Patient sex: F
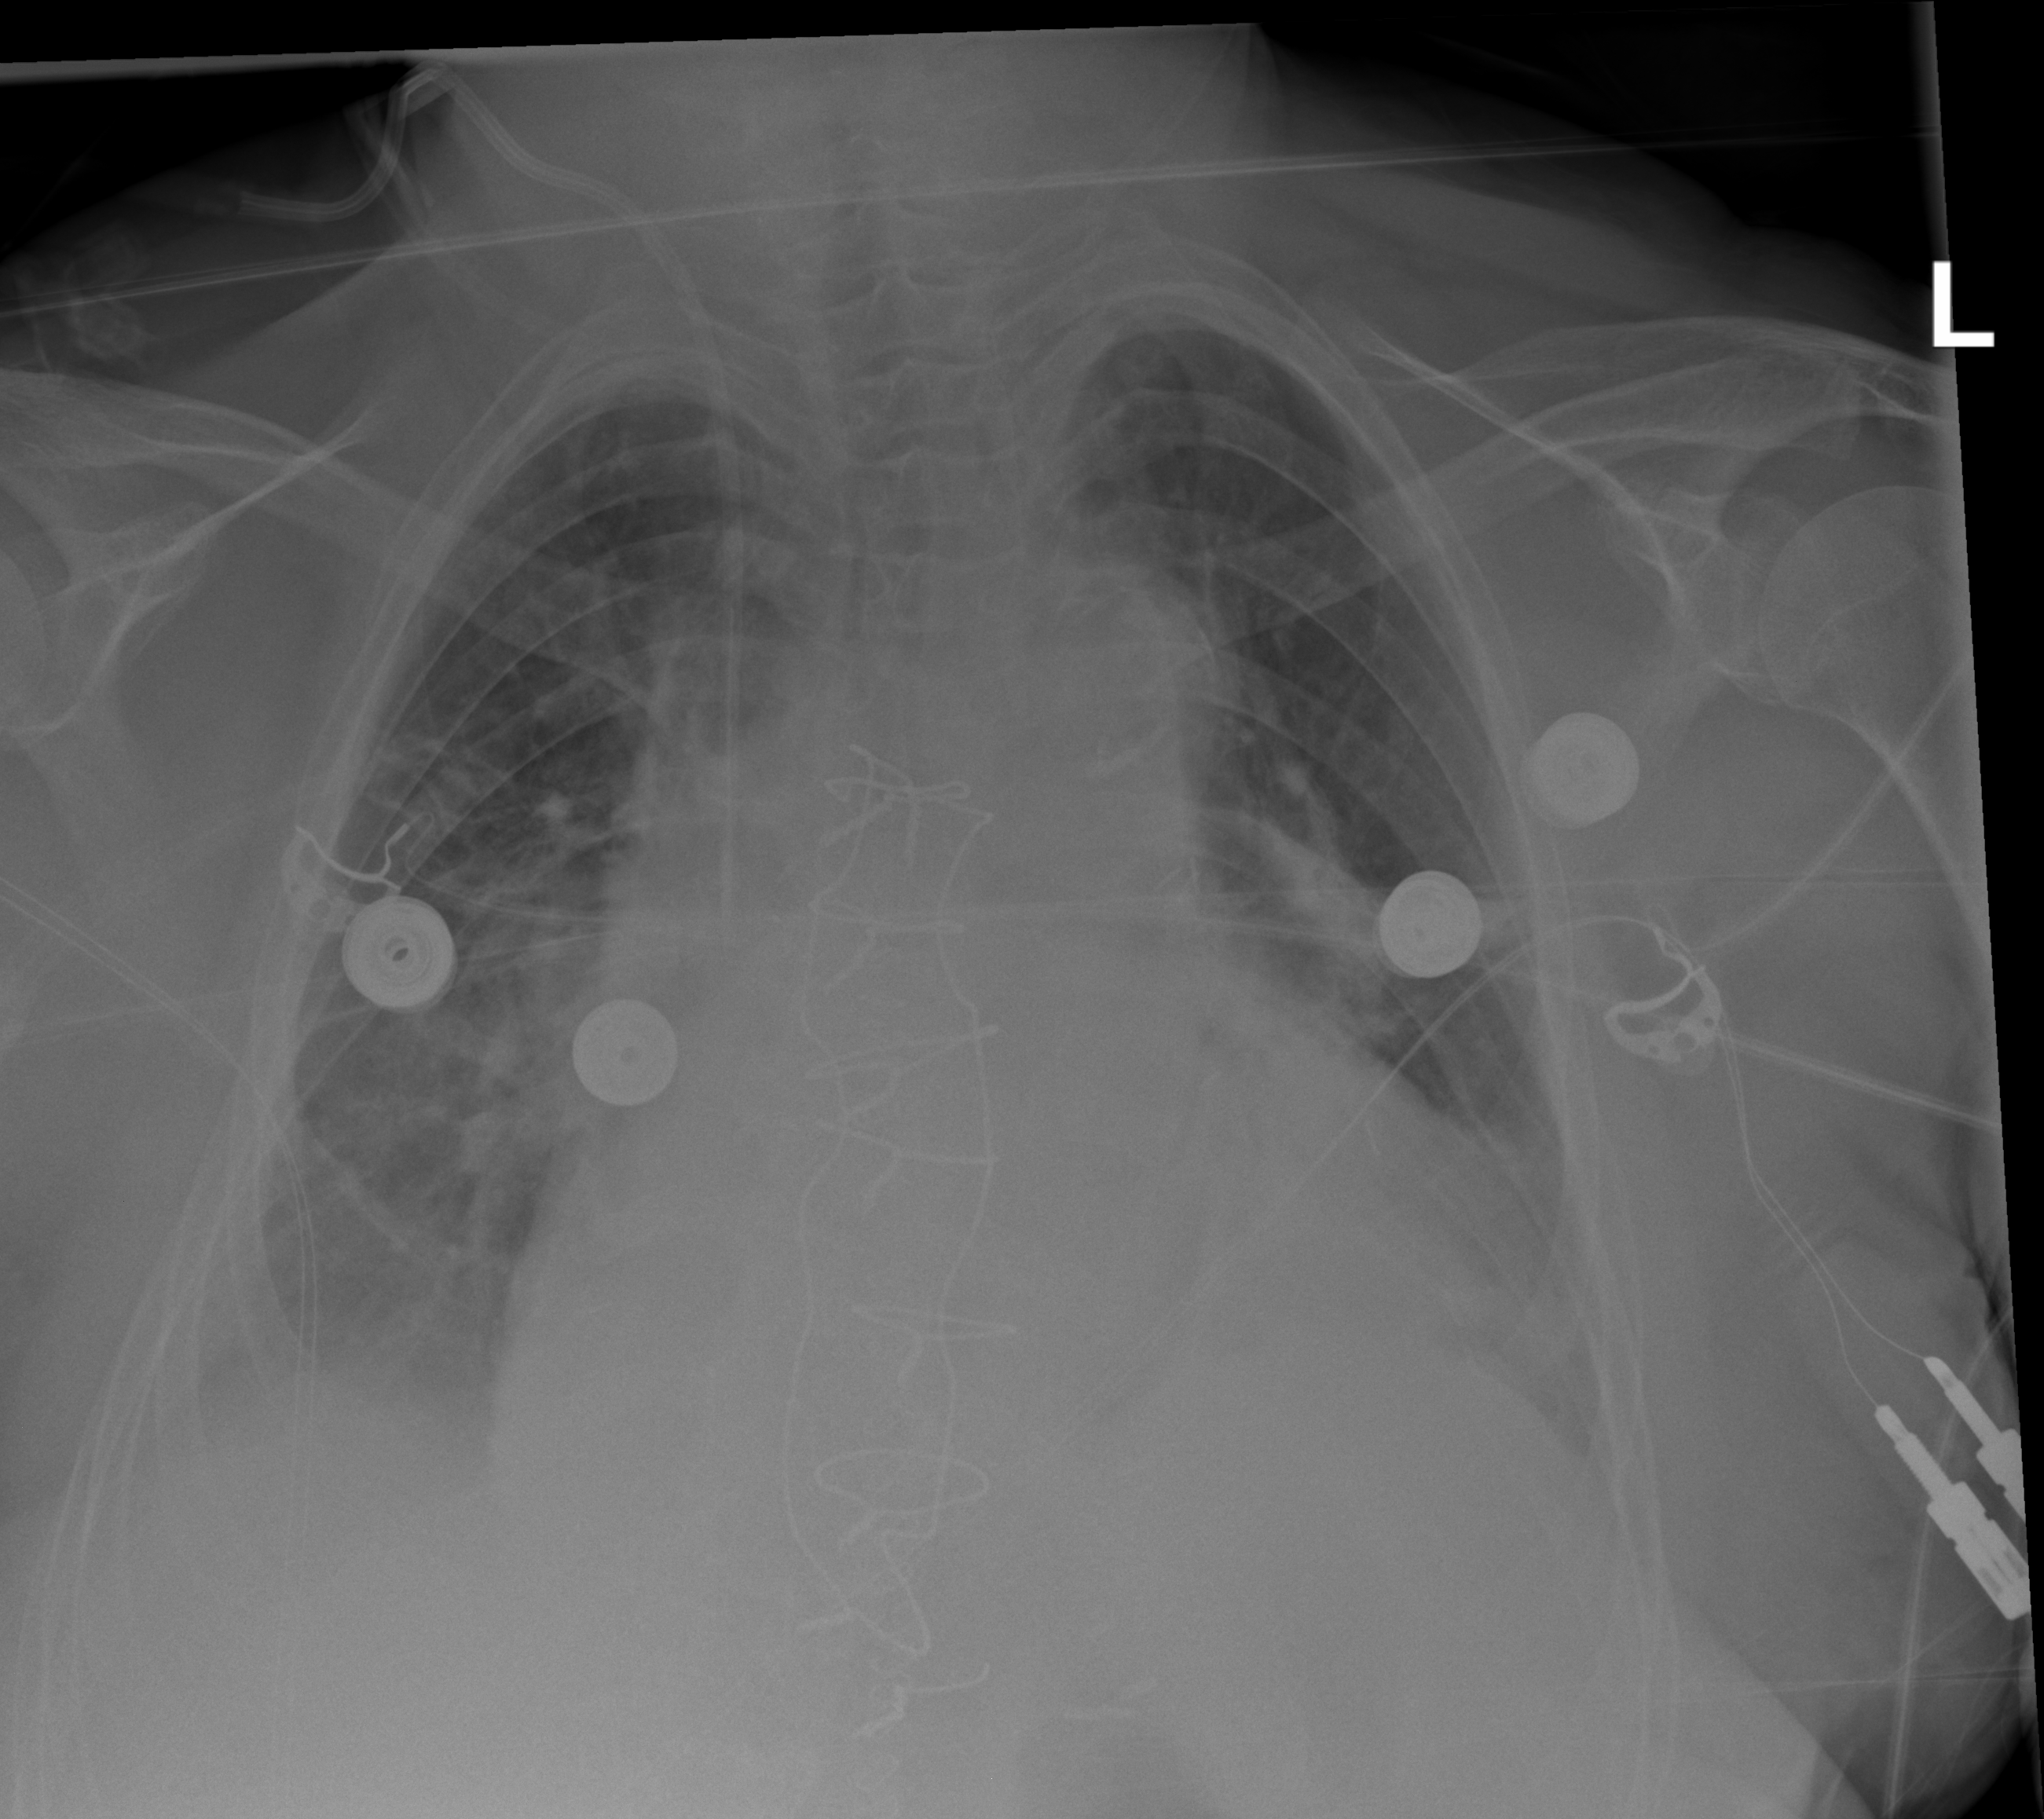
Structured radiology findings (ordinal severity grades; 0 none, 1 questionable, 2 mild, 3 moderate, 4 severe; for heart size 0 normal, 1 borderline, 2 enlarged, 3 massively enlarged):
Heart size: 2
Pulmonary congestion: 2
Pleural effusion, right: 2
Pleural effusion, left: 0
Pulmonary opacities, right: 2
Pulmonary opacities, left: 0
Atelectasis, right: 2
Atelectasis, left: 2